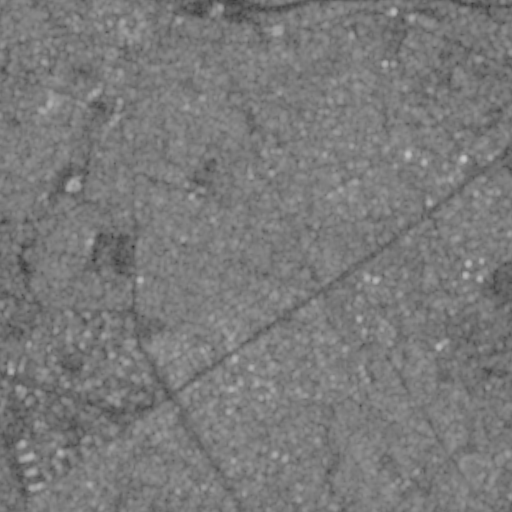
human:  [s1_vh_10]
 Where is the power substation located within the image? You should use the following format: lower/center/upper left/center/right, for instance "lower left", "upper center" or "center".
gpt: The power substation is located in the upper of the image.
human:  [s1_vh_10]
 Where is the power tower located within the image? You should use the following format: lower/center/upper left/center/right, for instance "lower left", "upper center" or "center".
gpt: The power tower is located in the right of the image.
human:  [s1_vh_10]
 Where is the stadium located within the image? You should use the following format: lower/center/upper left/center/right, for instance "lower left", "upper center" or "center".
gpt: The stadium is located in the center left of the image.
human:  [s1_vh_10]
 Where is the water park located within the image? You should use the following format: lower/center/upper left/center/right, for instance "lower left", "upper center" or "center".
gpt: The water park is located in the center left of the image.
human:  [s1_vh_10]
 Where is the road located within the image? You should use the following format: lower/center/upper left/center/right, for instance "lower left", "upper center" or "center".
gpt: There is no road in the image.

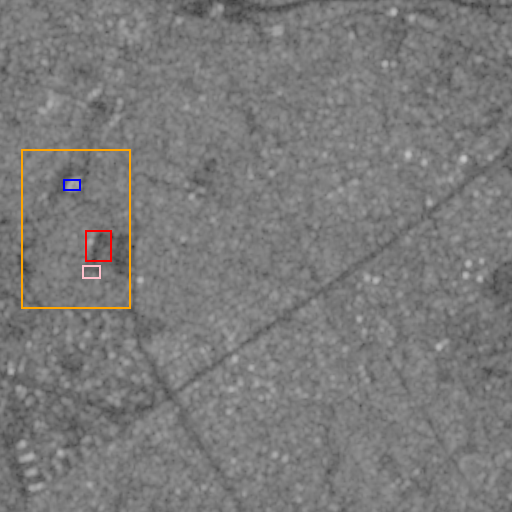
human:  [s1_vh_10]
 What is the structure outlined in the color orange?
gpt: The structure outlined in orange is a park.
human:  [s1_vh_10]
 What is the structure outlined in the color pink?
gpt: The structure outlined in pink is a parking lot.
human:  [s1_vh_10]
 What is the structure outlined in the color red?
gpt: The structure outlined in red is a stadium.
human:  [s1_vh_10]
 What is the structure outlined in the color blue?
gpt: The structure outlined in blue is a water park.
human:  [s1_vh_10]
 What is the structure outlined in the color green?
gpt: There is no green outline.